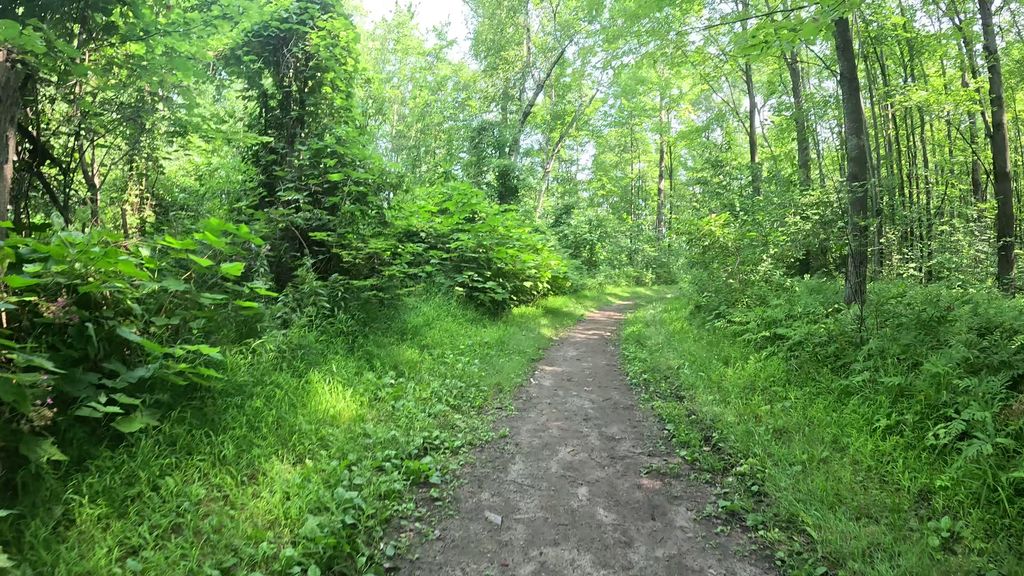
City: ottawa-gatineau